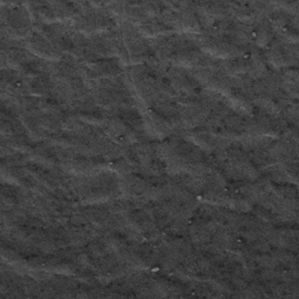
Label: frost